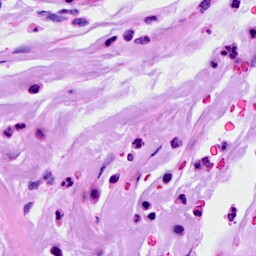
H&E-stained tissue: Breast